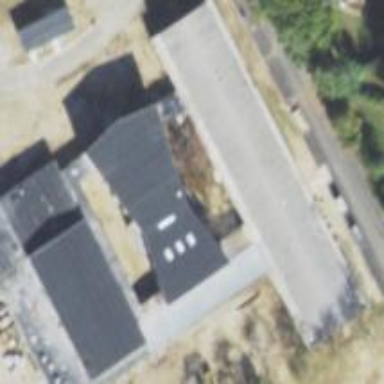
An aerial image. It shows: School.